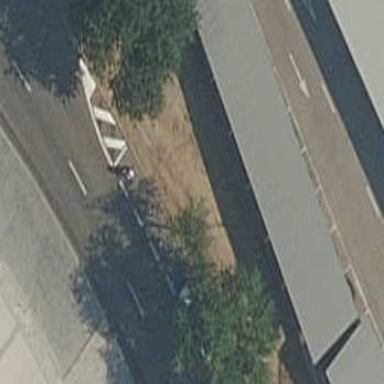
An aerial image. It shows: Carport building.